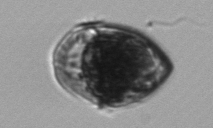
Label: Gyrodinium